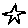
Label: star